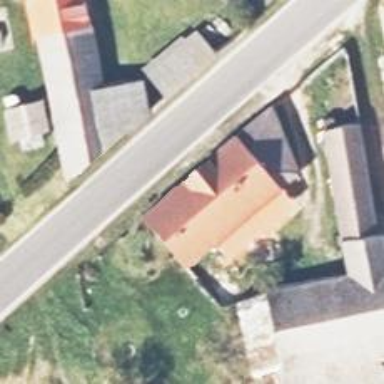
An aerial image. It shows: Simple and straightforward house.